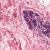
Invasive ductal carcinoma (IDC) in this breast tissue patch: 0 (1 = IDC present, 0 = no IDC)